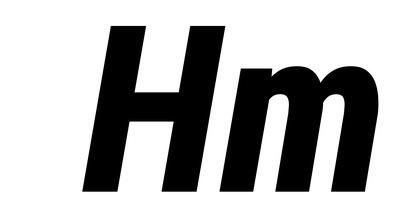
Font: Roboto-Italic_Condensed_ExtraBold_Italic